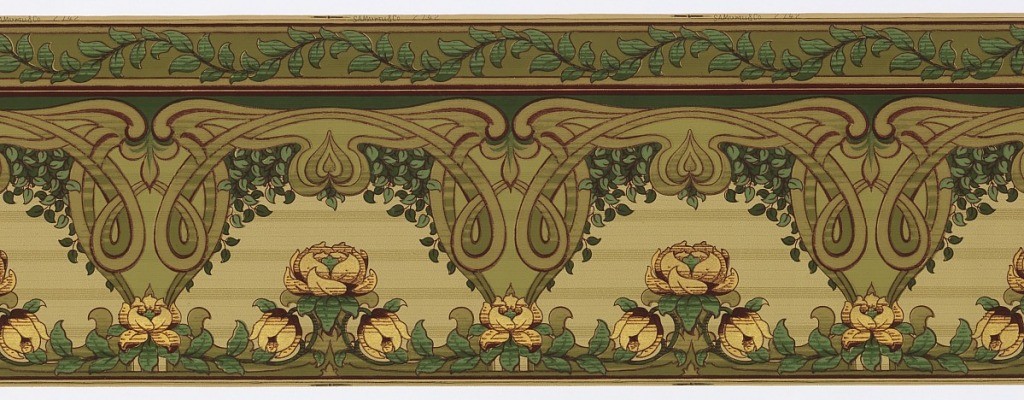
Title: Frieze
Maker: Maxwell & Co., S.A., Chicago, Illinois, USA
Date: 1905–1915
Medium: Machine-printed paper
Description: Art Nouveau style. Whiplash lines undulate and loop across the center of the frieze. The bottom contains flowers, alternating between a singular flower and groups of three. The top contains a wavy band of vining foliage. Printed in shades of green, burgundy and metallic gold.